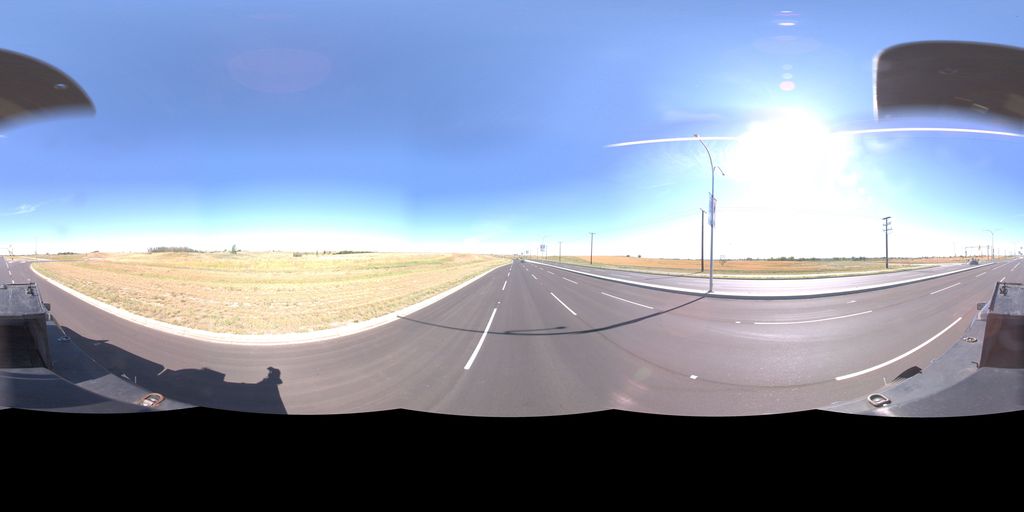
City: saskatoon